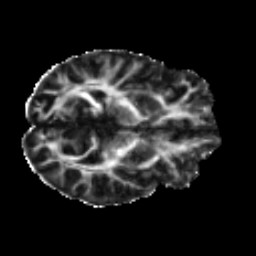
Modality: FA
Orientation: axial
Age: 49
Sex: male
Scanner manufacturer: ge
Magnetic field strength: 3 T
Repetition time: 7.8 s
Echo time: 0.0607 s